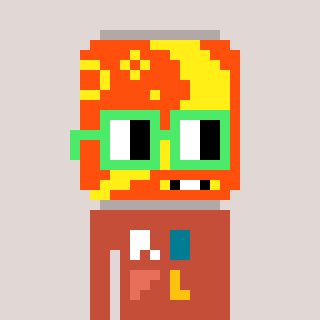
a pixel art character with square light green glasses, a pop-shaped head and a rust-colored body on a warm background